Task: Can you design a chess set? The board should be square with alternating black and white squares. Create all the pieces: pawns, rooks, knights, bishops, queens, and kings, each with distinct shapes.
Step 2234:
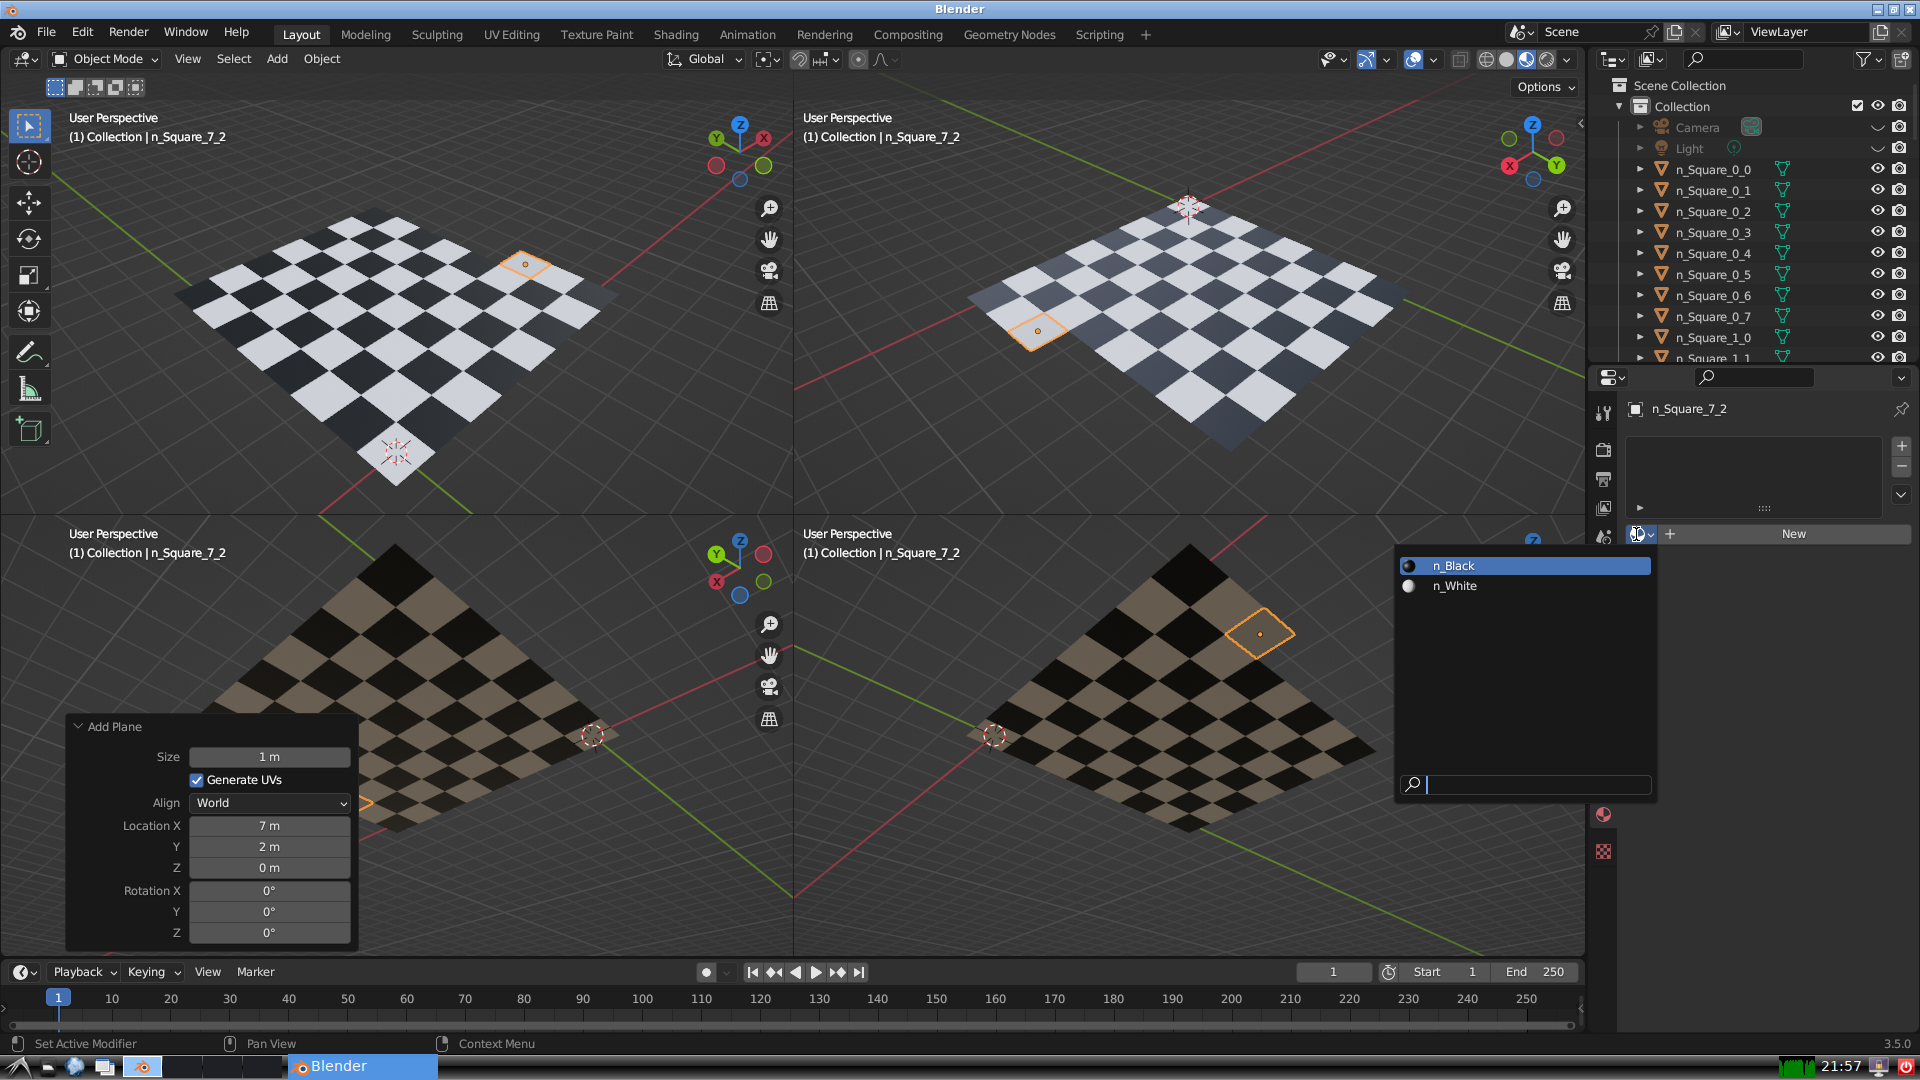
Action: input_text: n_Black